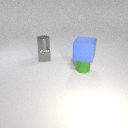
small green rubber cylinder below large blue rubber cube